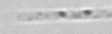
Label: Bacillariophyceae